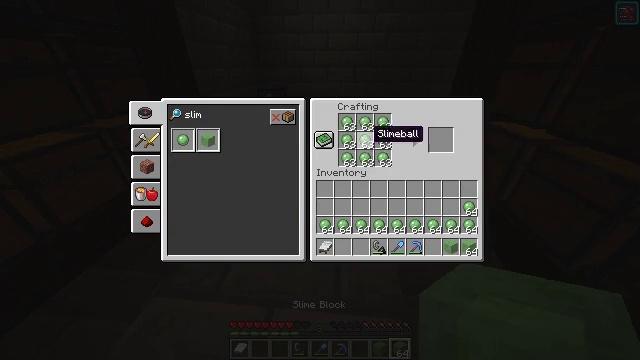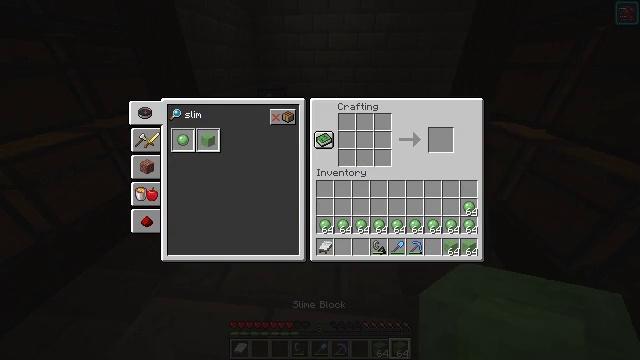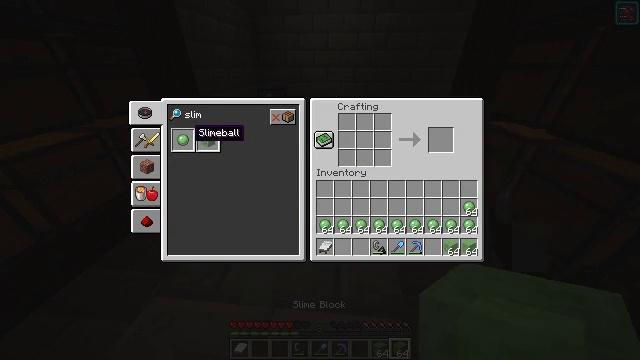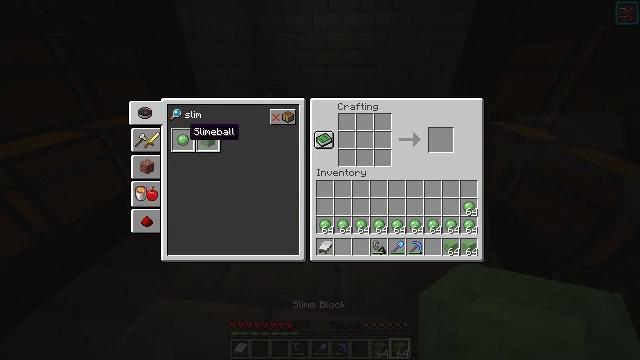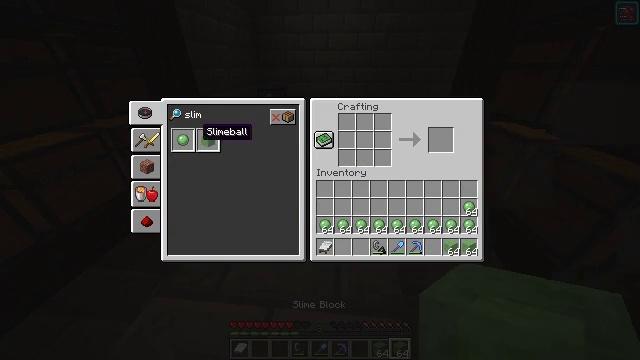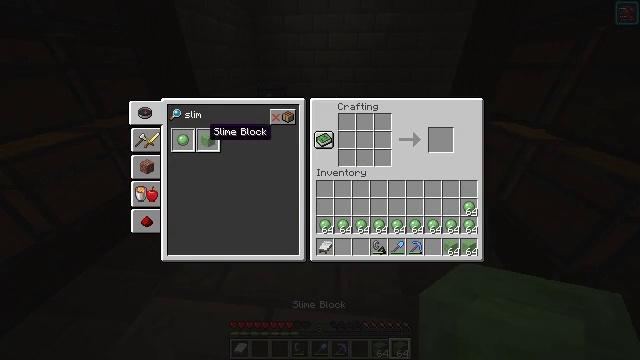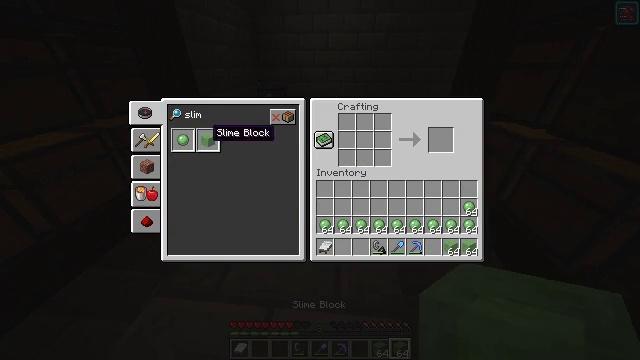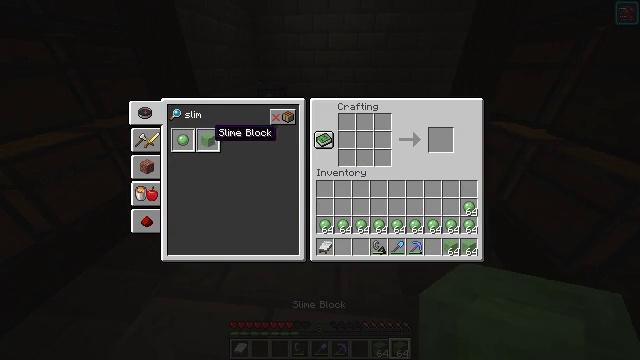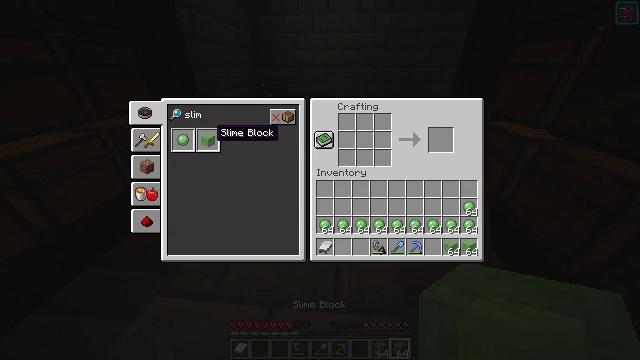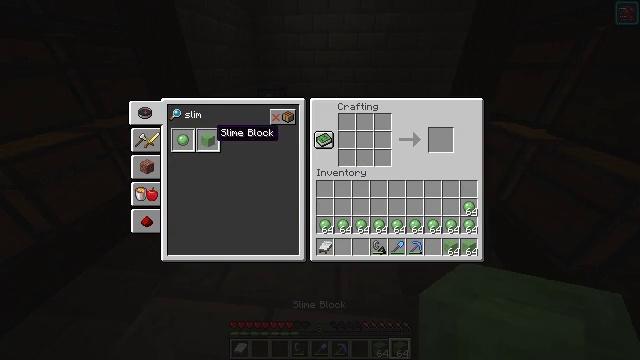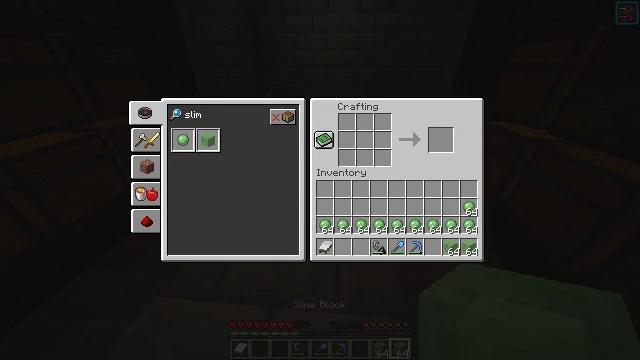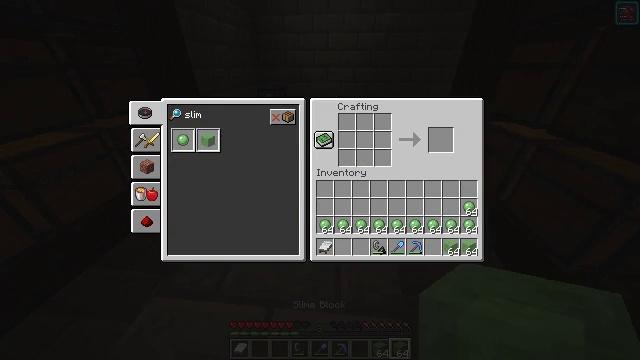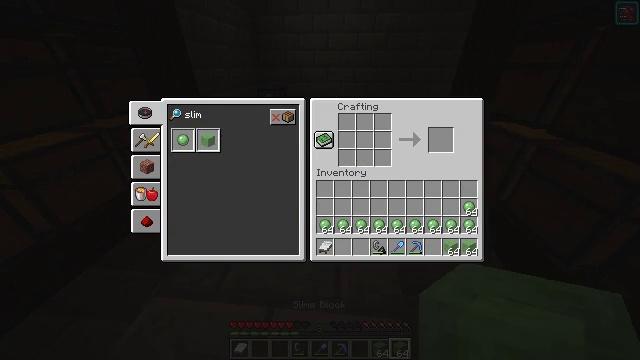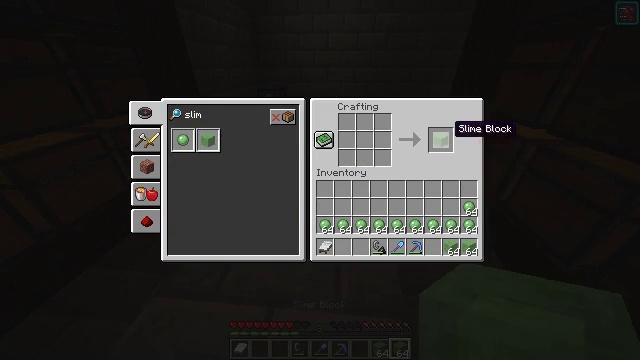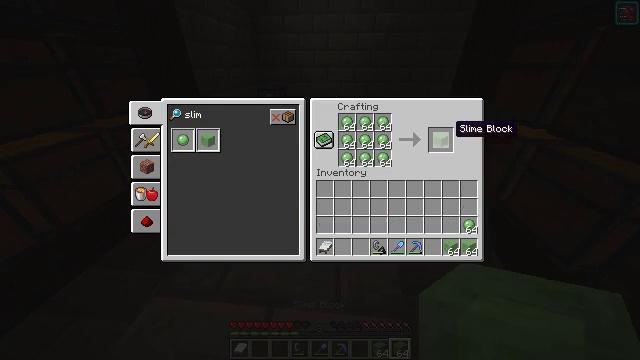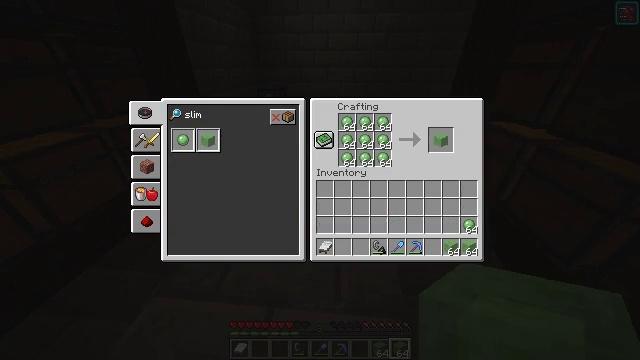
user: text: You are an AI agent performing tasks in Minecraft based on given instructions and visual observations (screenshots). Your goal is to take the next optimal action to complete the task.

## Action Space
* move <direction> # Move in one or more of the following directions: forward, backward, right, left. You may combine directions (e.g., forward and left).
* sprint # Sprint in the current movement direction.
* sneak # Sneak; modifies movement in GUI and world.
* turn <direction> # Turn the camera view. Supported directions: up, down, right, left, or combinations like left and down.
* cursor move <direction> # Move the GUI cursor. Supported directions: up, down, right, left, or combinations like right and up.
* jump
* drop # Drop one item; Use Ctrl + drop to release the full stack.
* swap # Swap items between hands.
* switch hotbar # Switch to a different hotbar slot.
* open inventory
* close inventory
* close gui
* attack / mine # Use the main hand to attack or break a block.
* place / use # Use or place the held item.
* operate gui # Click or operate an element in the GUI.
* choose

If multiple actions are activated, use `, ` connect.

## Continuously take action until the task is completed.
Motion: motion action
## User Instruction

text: Interact with the crafting table to create a slime block.
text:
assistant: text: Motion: sneak, cursor move left
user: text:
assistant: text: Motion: sneak, cursor move left
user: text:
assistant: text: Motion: sneak
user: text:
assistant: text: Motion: sneak, cursor move right
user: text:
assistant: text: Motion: sneak, cursor move right
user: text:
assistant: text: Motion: sneak
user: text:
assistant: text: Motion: sneak
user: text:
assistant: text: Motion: sneak, operate gui
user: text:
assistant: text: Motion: sneak, operate gui
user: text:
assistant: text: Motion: sneak, cursor move right
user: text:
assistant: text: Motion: sneak, cursor move right
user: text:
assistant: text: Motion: sneak, cursor move right
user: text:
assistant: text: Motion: sneak, cursor move right
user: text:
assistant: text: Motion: sneak
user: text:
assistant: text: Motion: sneak, cursor move right
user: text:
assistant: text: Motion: sneak
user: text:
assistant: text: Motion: sneak
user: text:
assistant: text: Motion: sneak
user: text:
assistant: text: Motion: sneak
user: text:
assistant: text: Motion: sneak
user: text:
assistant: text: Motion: sneak
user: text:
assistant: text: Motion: sneak
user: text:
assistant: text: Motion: sneak
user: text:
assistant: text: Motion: sneak
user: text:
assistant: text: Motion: sneak
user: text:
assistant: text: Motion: sneak, operate gui
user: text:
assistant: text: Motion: sneak, operate gui
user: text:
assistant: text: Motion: sneak, operate gui
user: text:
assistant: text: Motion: sneak
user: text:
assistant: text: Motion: sneak